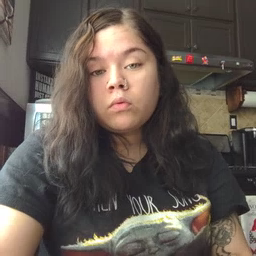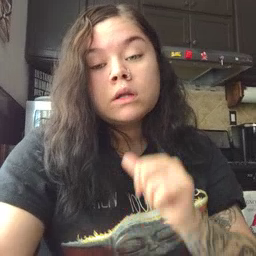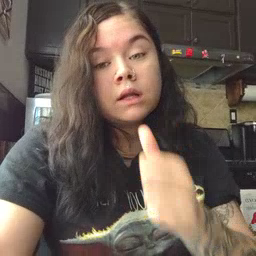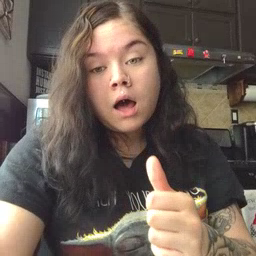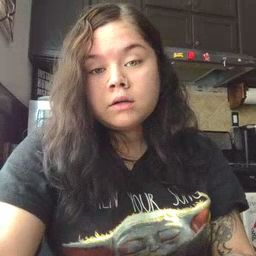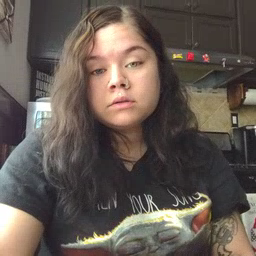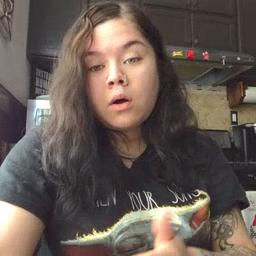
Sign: not